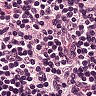
Metastatic tissue present: no